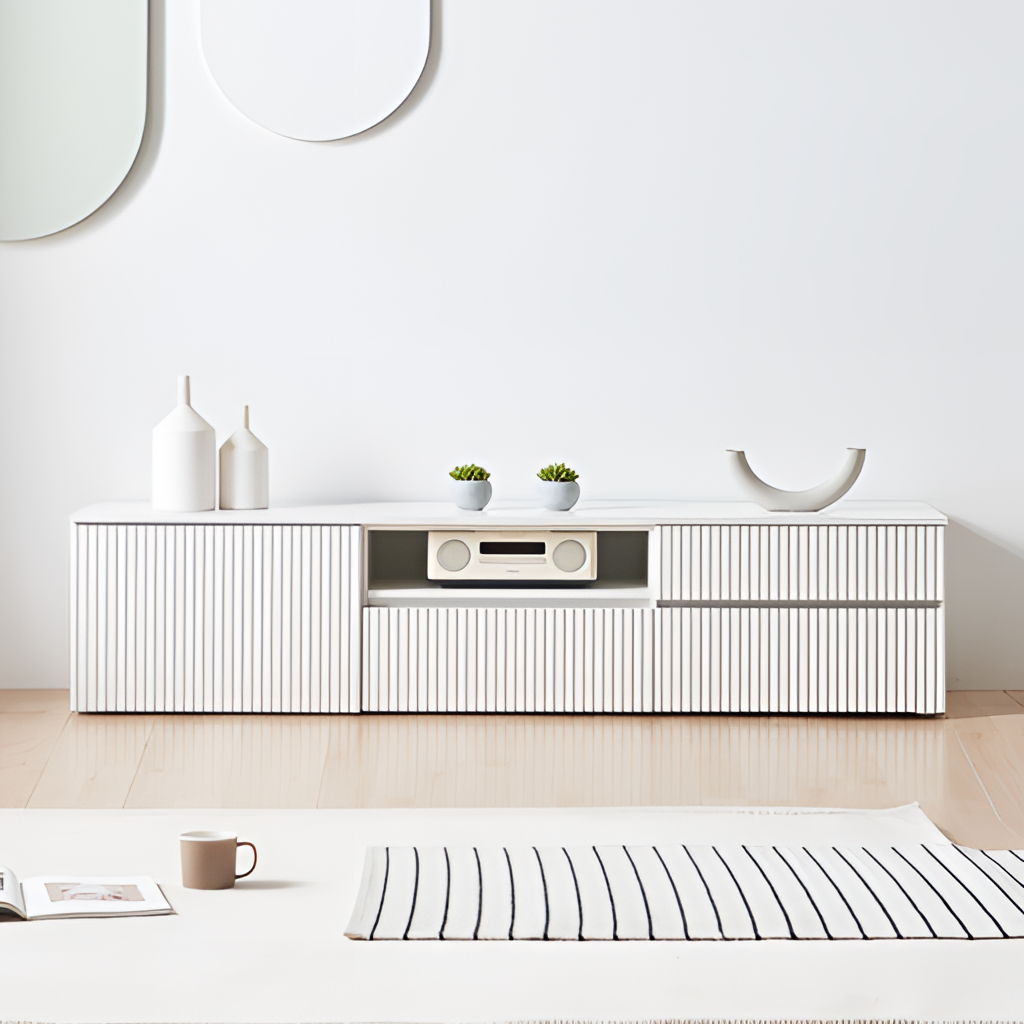
living room, wood sideboard, paint wallpaper, with solid pattern, beige wood flooring, with plank pattern, minimalist